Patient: sex M, age 35
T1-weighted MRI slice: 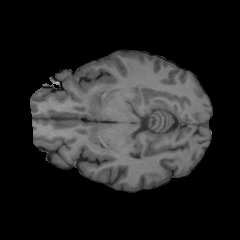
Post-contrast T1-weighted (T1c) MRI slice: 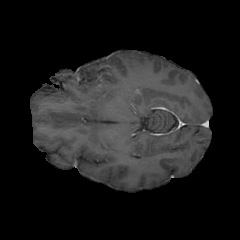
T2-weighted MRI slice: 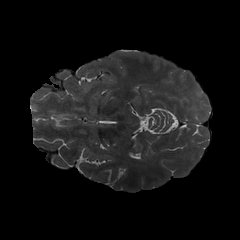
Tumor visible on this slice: no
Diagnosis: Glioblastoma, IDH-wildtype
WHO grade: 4